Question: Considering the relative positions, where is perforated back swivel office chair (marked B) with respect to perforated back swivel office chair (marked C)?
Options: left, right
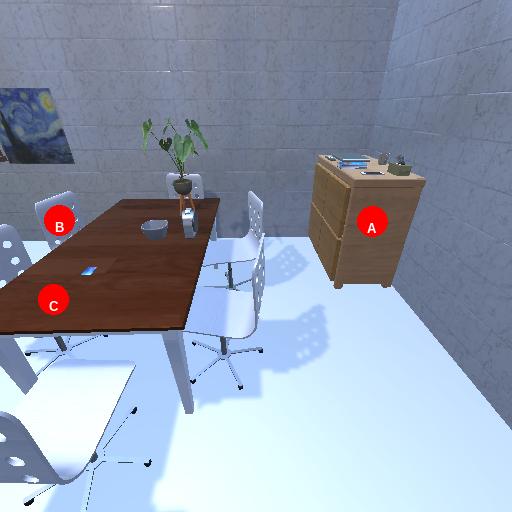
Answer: left